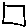
Label: square